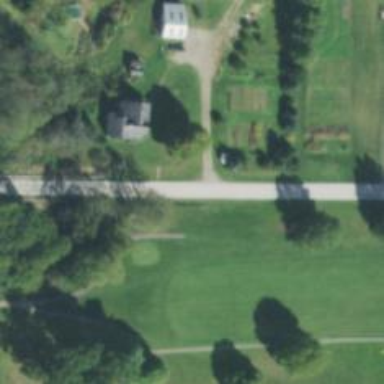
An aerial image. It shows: Path designated for golf carts.